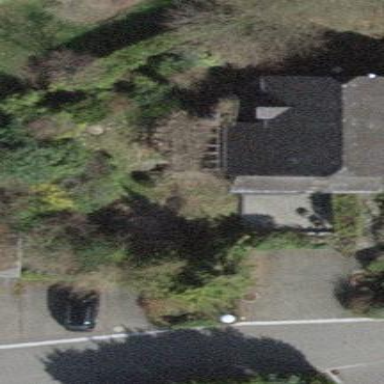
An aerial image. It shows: Simple house.